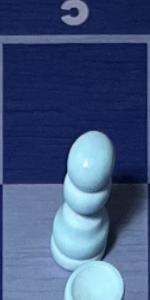
Label: Pawn_White